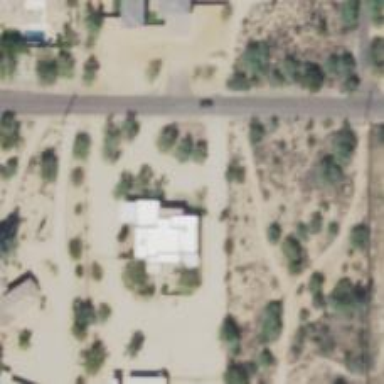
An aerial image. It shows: Driveway.